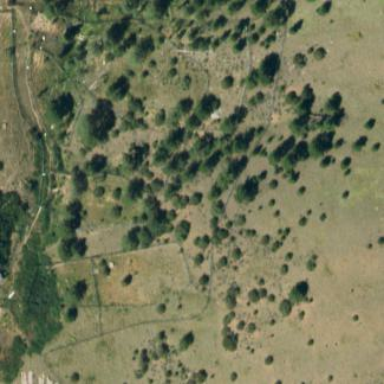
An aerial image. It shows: Forest dominated by evergreen needle-leaved trees.